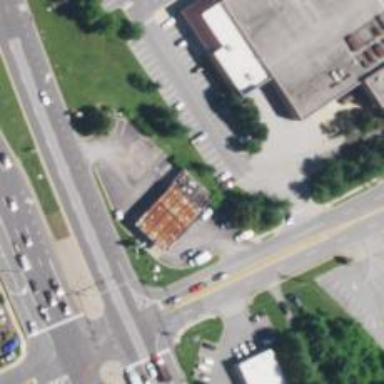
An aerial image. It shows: Convenience shop.